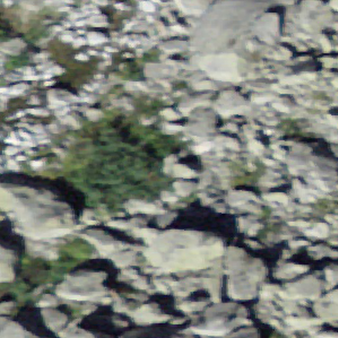
Label: bouldering_area